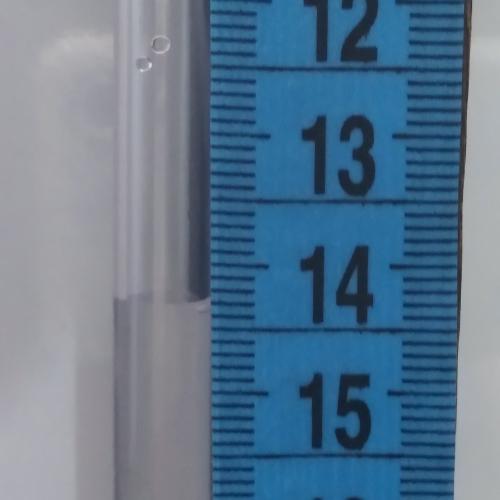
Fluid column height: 14.3 cm